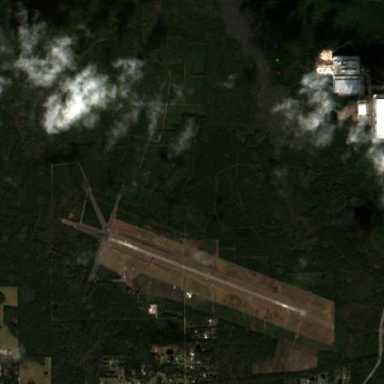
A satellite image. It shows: Military airfield located within larger aerodrome area.